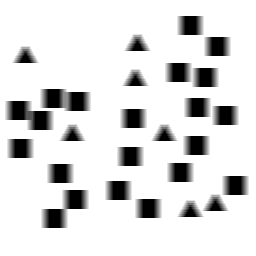
Squares: 21
Triangles: 7
Stars: 0
Total shapes: 28